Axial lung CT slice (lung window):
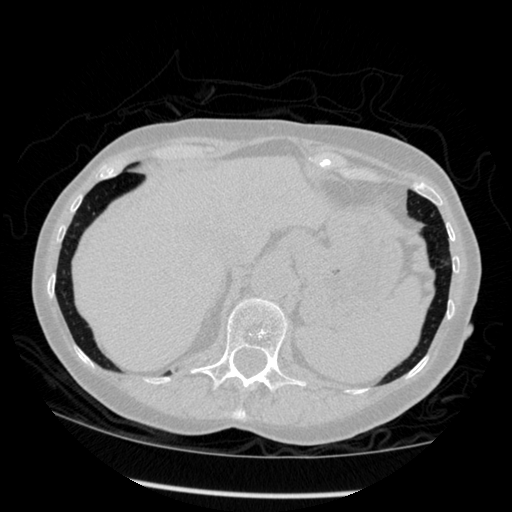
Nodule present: no